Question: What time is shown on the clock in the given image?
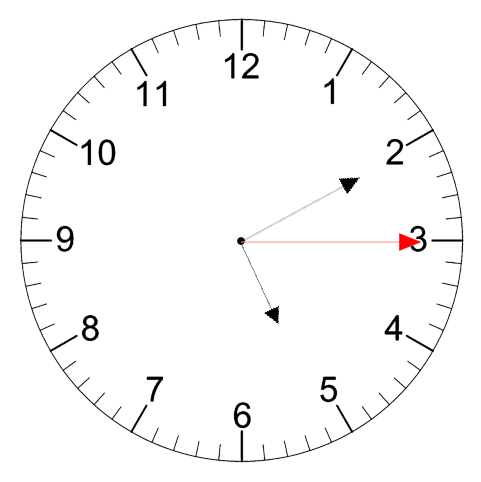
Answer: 05:10:15